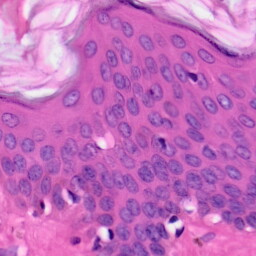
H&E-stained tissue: Skin